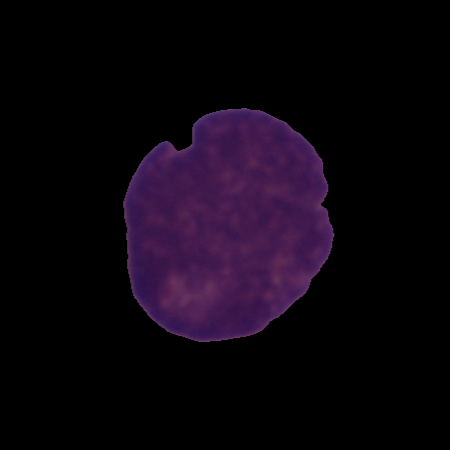
Label: cancer